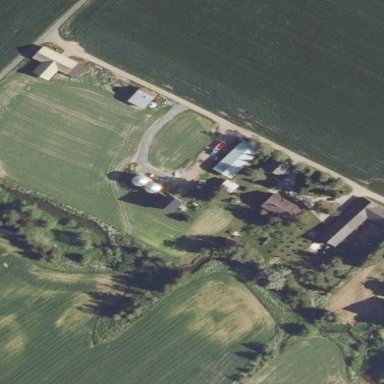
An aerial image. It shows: Farm with farmyard.